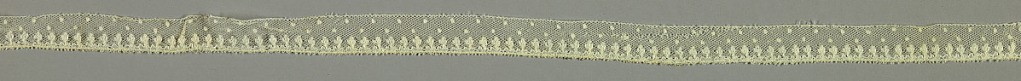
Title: Border
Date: early 19th century
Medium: Technique: bobbin lace
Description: Bobbin lace border, blossom repeat; early 19th century Maline.